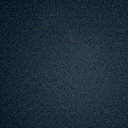
Screen state: off